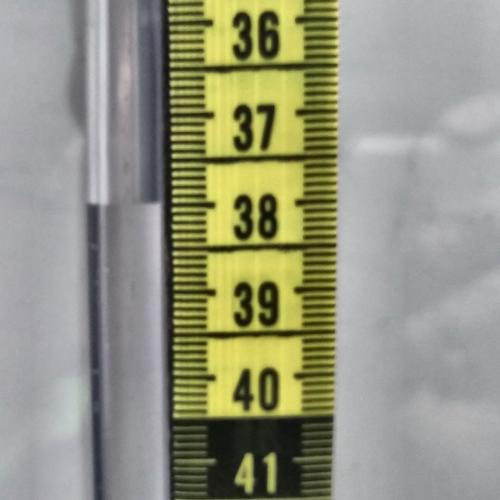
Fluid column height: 38.0 cm